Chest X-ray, AP view. Patient: 73 years old, sex F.
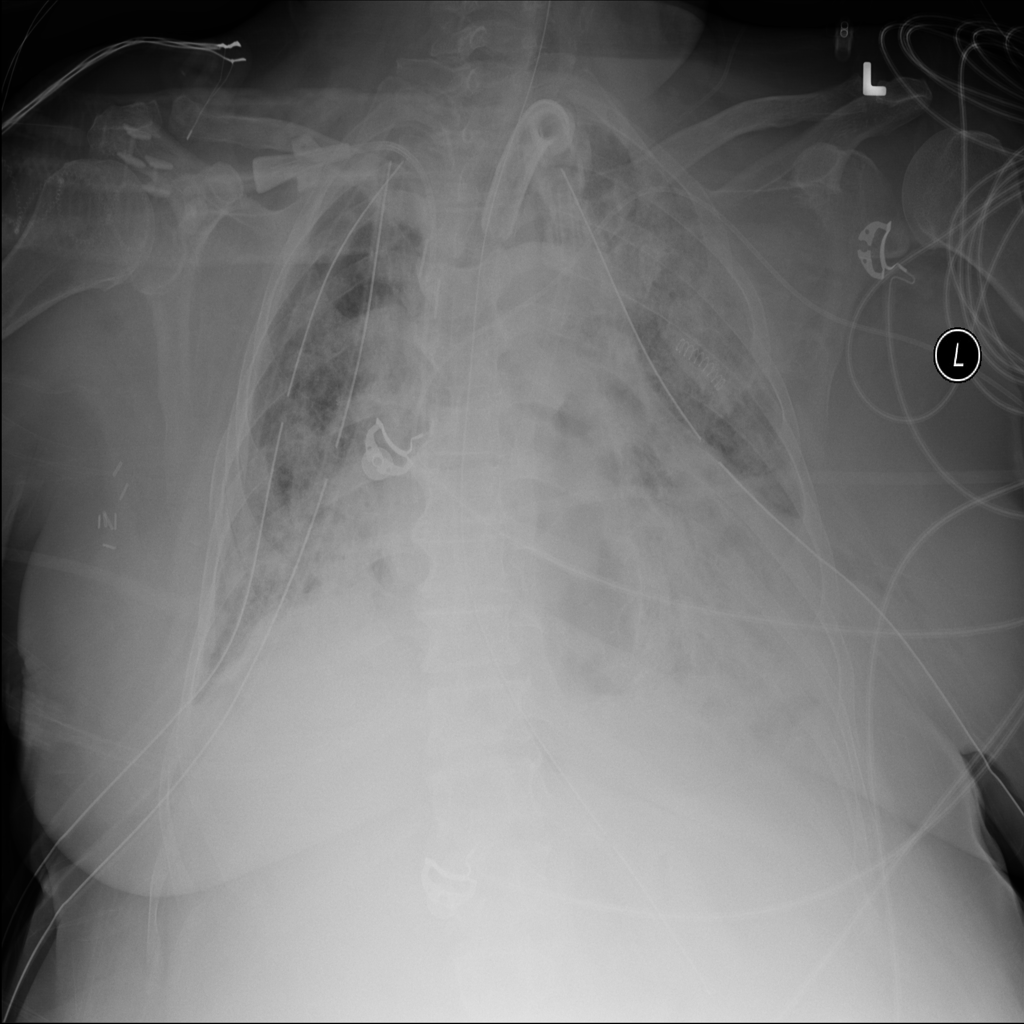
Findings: Infiltration